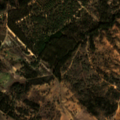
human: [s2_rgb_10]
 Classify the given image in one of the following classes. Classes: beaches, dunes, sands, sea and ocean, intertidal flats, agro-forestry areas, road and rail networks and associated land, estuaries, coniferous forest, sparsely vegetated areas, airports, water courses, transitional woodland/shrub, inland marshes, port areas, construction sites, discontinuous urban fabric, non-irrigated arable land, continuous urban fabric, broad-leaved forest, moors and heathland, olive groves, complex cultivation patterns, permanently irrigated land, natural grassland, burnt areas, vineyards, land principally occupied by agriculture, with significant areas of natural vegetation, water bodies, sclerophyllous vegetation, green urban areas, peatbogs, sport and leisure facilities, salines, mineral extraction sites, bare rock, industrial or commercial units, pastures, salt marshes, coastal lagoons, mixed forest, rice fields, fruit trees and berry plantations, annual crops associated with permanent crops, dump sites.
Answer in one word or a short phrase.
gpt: non-irrigated arable land, agro-forestry areas, broad-leaved forest, transitional woodland/shrub